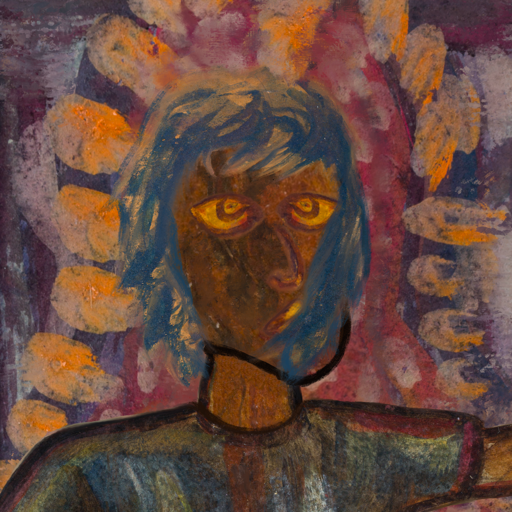
Background: Doll, Head And Neck Side: Mosgoul, Face Side: Comrade, Bust: Mosgoul, Hair Side: In_The_Sun, Head Accessory: Blank, Second Necklace: Blank, Necklace: Blank, Baby: Blank